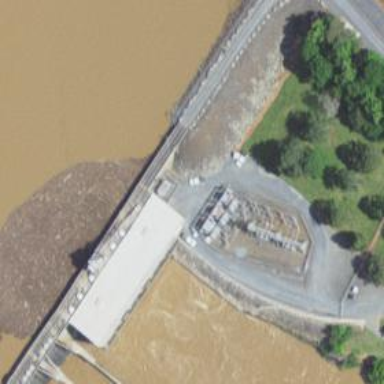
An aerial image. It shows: Hydro power generator using water-storage method.